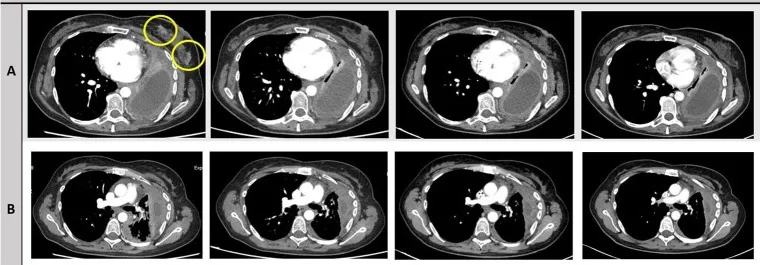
Disease response to treatment with selpercatinib. The responses of left breast nodules and pleura are depicted in the row A and B, respectively.
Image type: radiology (ct)